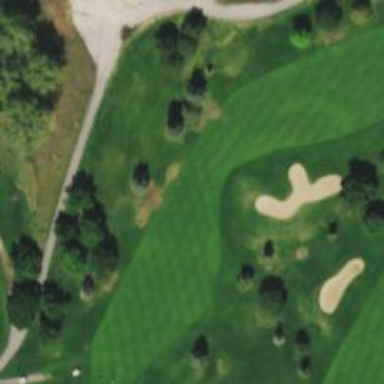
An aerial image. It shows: View of golf hole.